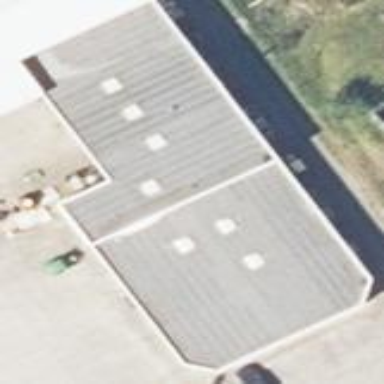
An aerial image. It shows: Car repair shop located in building.